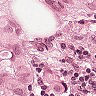
Metastatic tissue present: yes